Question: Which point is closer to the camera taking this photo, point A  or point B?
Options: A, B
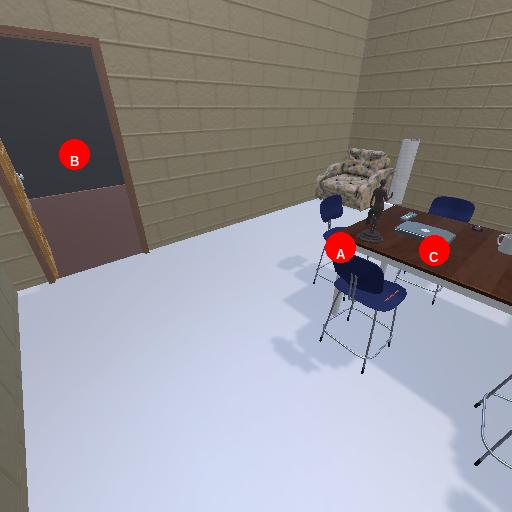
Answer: A